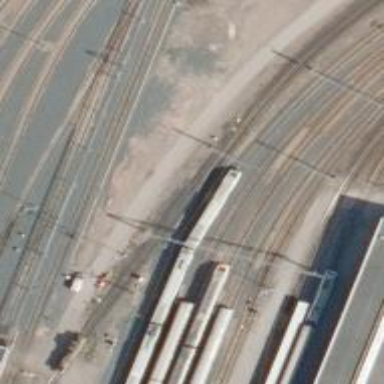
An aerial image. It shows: Railway yard with electrified contact lines.